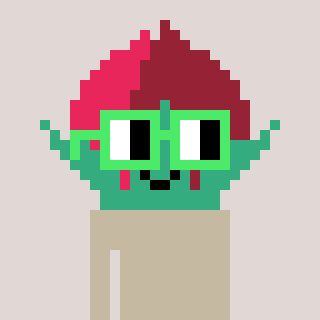
a pixel art character with square light green glasses, a rosebud-shaped head and a grayscale-colored body on a warm background